Current action and preconditions to check: trajectory_clear

Your task: For each precondition in the list above, predict whether it will hold at this action.

Consider the current scene as observed from the mobile robot's camera, and analyze the predicted future states of all dynamic agents (e.g., people, animals, vehicles, or any moving entities) within the NEXT SECOND.

IMPORTANT: Only answer "very likely" if you are absolutely certain—based on strong, clear evidence—that a dynamic agent will violate the precondition in the predicted future state. Do NOT answer "very likely" for unlikely, ambiguous, or low-probability risks.

Ask yourself for each precondition: Is there a high probability, with clear and convincing evidence, that the predicted future states of any dynamic agent will interfere with the predicted future state of the currently executing action within the NEXT SECOND, causing that precondition to fail?

Assess the risk level based on these predictions. Use "likely" or "very likely" if motions create a clear risk of interference.

Use "neutral" or "improbable" if agents are nearby but their predicted paths are clearly diverging or non-conflicting.

Failure Risk Categories: "very improbable", "improbable", "neutral", "likely", "very likely"

Answer Format: Output ONLY the probability_of_failure value from these categories: "very improbable", "improbable", "neutral", "likely", "very likely"

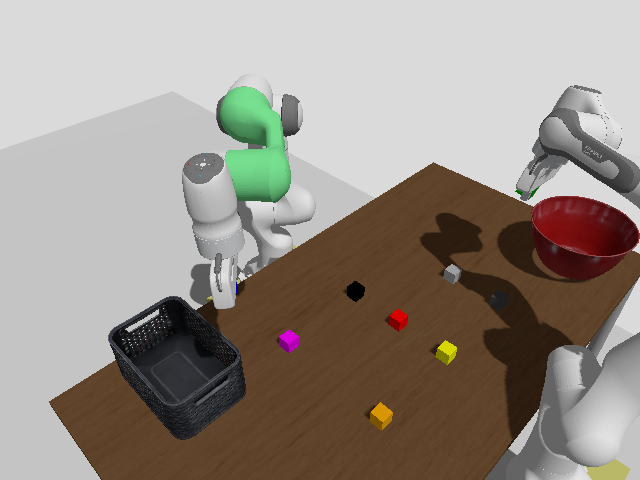

Answer: very improbable